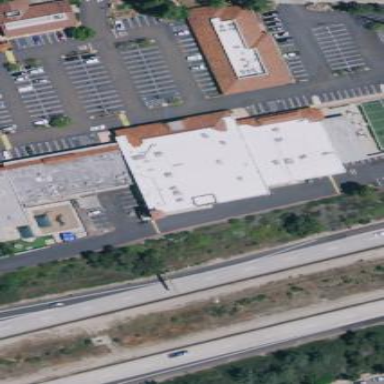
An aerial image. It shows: Commercial building.